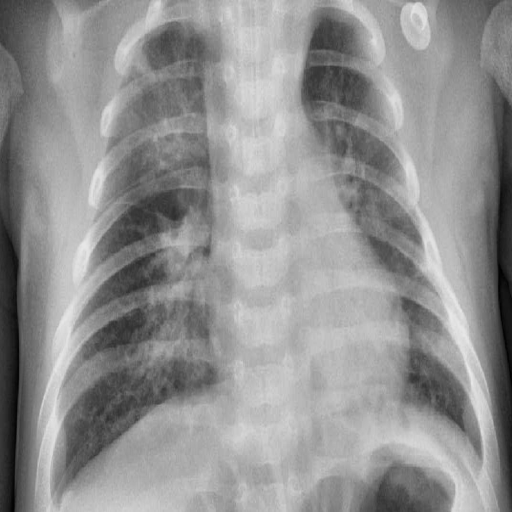
Finding: PNEUMONIA